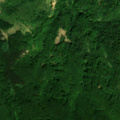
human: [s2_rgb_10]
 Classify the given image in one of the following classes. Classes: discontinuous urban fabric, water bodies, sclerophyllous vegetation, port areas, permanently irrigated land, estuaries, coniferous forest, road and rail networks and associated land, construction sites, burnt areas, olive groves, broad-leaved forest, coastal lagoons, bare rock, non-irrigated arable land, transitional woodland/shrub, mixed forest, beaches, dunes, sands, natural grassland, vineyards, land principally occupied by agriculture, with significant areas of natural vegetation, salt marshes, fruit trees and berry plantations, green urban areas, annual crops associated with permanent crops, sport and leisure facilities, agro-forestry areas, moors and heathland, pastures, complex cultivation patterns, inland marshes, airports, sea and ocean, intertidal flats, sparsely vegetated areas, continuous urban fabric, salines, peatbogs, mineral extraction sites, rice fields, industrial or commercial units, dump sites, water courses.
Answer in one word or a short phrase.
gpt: broad-leaved forest, coniferous forest, transitional woodland/shrub